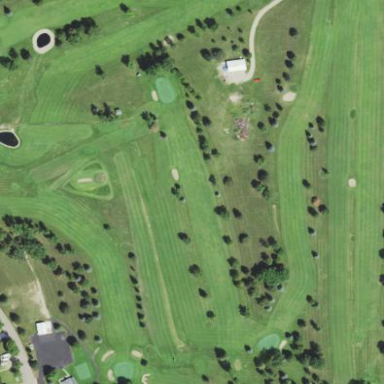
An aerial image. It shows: Golf course.